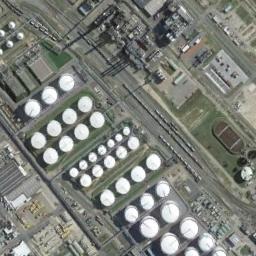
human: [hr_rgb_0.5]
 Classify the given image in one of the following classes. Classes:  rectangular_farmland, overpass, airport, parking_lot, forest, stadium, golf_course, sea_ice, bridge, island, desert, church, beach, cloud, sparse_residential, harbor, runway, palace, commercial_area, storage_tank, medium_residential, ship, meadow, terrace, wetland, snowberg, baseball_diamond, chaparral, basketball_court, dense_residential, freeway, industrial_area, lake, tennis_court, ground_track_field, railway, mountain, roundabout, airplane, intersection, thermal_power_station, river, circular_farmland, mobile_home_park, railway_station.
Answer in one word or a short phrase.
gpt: storage_tank